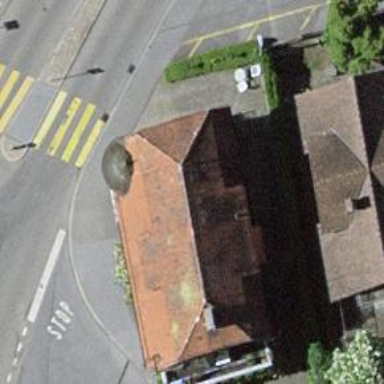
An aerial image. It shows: Restaurant.